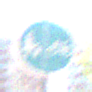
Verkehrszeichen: GetrennterRadUndGehwegRadwegRechts
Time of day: MorningAfternoon
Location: Outdoor (Suburban)
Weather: PartlyCloudy
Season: NotSpecified
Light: Natural